Interaction volume radius: 10 \u00c5
Interaction volume height: 25 \u00c5
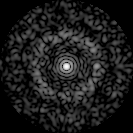
Disorder parameter: 0.8508